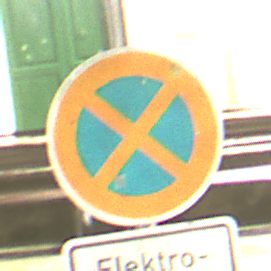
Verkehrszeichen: AbsolutesHalteverbot
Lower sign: FahrzeugeVerbaleAngabe3
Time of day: Night
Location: Outdoor (Urban)
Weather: PartlyCloudy
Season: NotSpecified
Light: Artificial